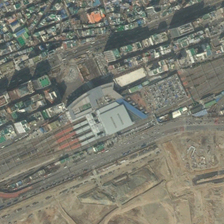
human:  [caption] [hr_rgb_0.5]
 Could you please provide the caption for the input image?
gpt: many buildings and bareland are in two sides of a railway station .

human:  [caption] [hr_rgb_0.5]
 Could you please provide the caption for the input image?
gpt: many buildings and bareland are in two sides of a railway station .

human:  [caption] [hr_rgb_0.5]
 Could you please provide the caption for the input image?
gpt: many buildings and bareland are in two sides of a railway station .

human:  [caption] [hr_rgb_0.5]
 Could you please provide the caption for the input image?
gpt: many buildings and bareland are in two sides of a railway station .

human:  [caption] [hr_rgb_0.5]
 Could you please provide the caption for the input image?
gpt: many buildings and bareland are in two sides of a railway station .